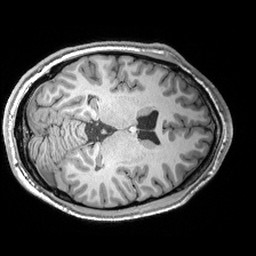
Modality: T1w
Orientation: axial
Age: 26
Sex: male
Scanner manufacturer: siemens
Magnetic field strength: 3 T
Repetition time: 2.53 s
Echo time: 0.00299 s